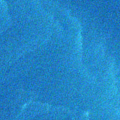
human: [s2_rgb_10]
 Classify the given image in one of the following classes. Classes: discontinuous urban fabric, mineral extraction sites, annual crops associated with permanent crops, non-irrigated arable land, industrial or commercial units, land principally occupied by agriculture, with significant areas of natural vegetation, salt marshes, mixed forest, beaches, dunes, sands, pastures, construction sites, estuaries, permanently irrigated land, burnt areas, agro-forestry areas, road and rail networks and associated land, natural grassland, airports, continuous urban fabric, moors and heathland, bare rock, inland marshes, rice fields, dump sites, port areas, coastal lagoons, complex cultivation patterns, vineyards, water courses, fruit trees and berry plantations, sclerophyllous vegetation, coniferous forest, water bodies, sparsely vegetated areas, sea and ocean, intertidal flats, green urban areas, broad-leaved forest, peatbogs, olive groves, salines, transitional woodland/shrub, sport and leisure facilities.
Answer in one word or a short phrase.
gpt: sea and ocean